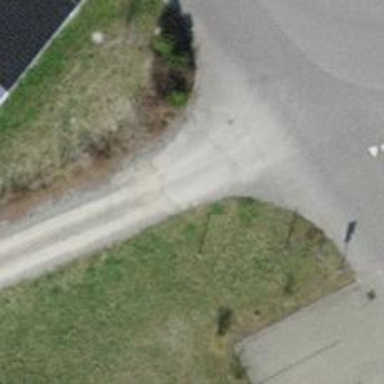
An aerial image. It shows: Residential road with asphalt surface.